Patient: sex M, age 81
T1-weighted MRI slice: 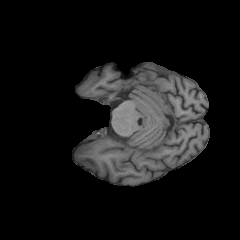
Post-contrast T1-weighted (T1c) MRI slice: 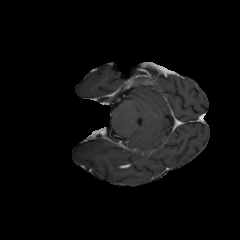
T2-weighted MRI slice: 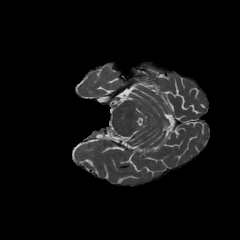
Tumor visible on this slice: no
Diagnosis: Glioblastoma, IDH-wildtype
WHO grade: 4